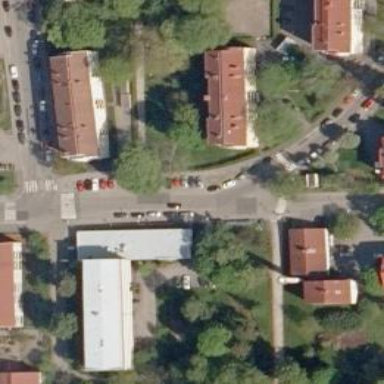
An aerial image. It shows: Residential road with asphalt surface and separate sidewalk.